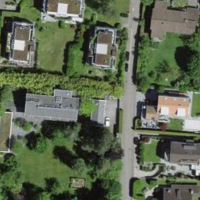
EUNIS habitat code: 55
Species observed at this site:
Erinaceus europaeus
Jasminum nudiflorum
Conocephalus fuscus